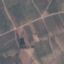
Land use / land cover class: PermanentCrop